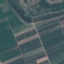
Land use / land cover class: PermanentCrop